Field crop: maize
Growth stage: 2
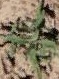
Species: atriplex